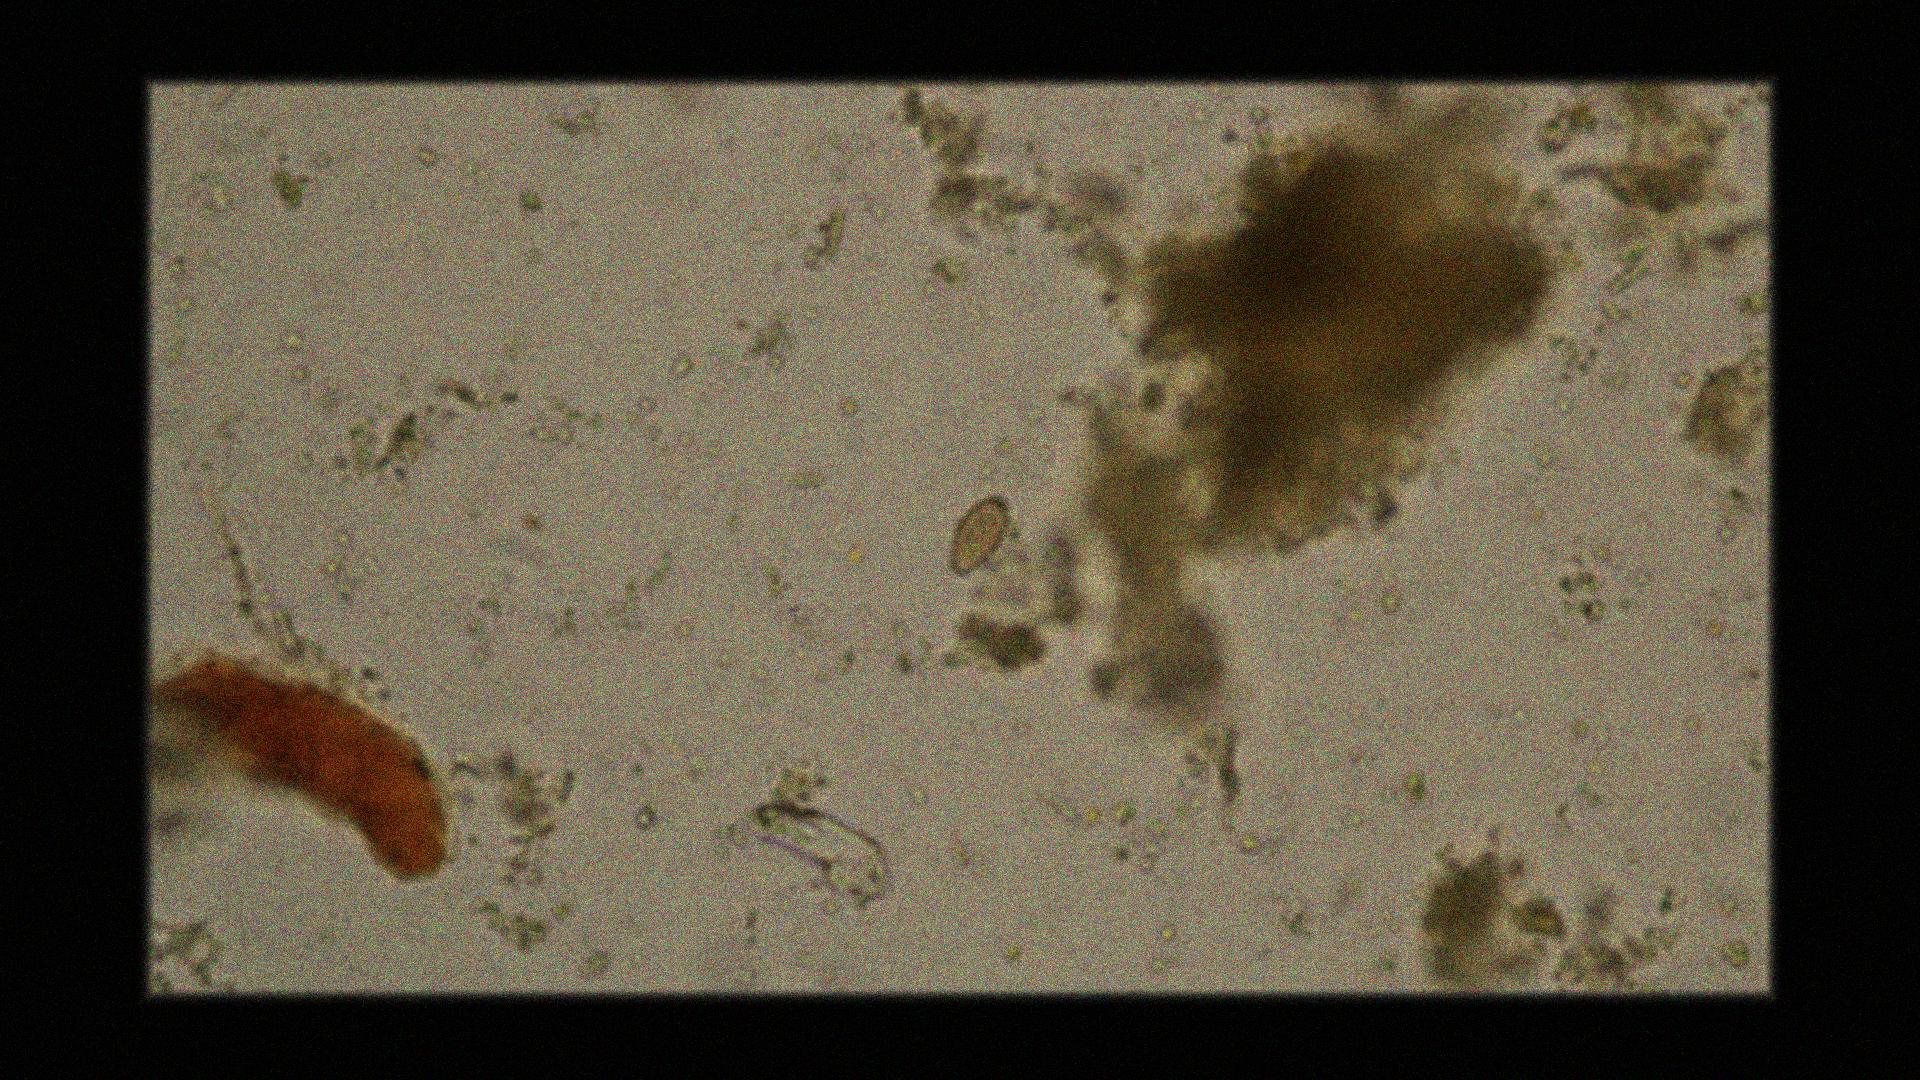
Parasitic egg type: Opisthorchis viverrine